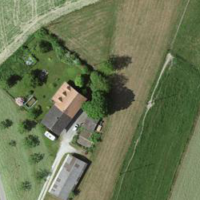
EUNIS habitat code: 52
Species observed at this site:
Milvus milvus